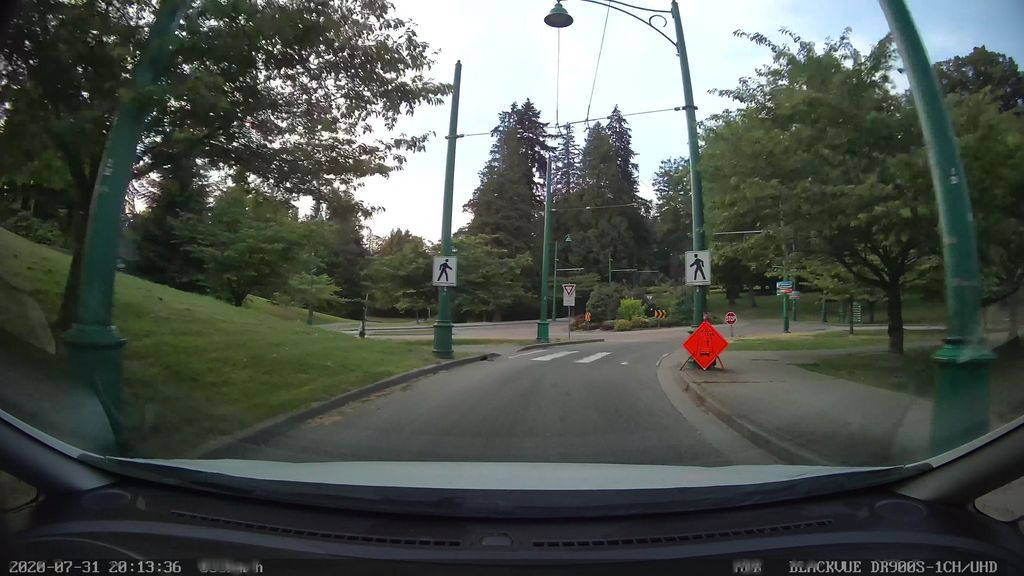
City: vancouver